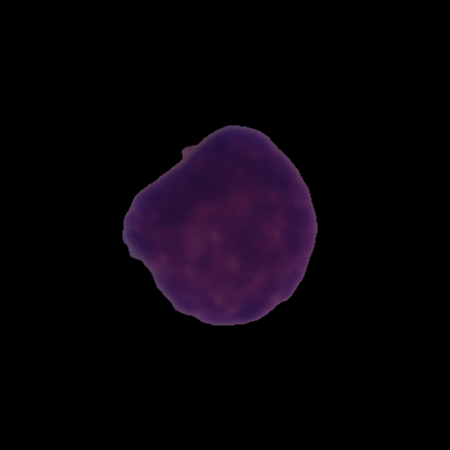
Label: healthy